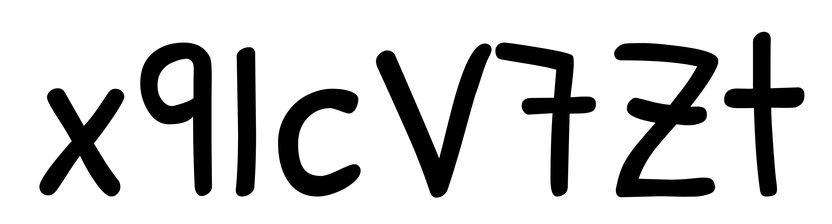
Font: PatrickHand-Regular